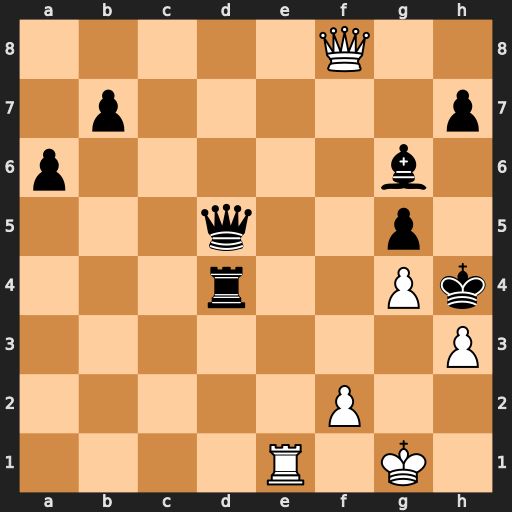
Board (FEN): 5Q2/1p5p/p5b1/3q2p1/3r2Pk/7P/5P2/4R1K1
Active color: w
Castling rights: -
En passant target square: -
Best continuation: Qh6+ Bh5 Qxh5#